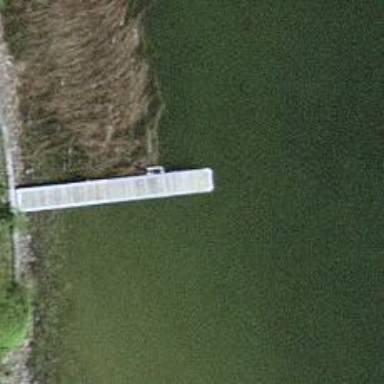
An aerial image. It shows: Man-made pier.